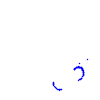
Particle: pion